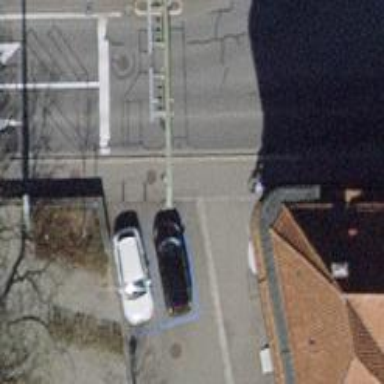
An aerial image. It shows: Bollard.